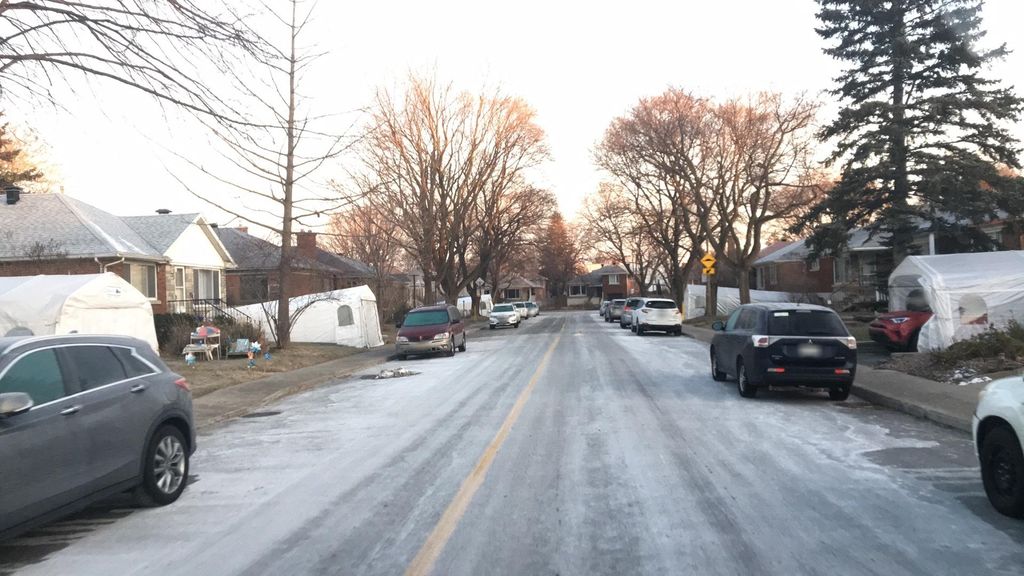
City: montreal